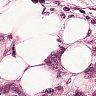
Metastatic tissue present: yes